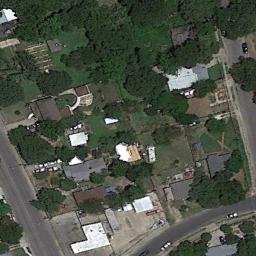
Label: residential